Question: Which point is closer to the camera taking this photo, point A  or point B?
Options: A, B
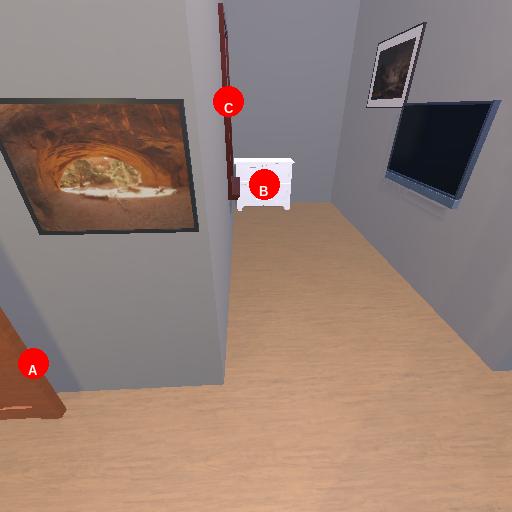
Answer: A